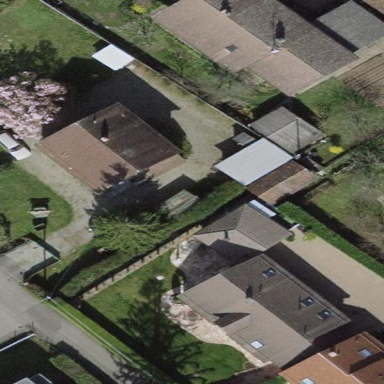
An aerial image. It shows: Garden surrounded by fence.